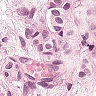
Metastatic tissue present: yes